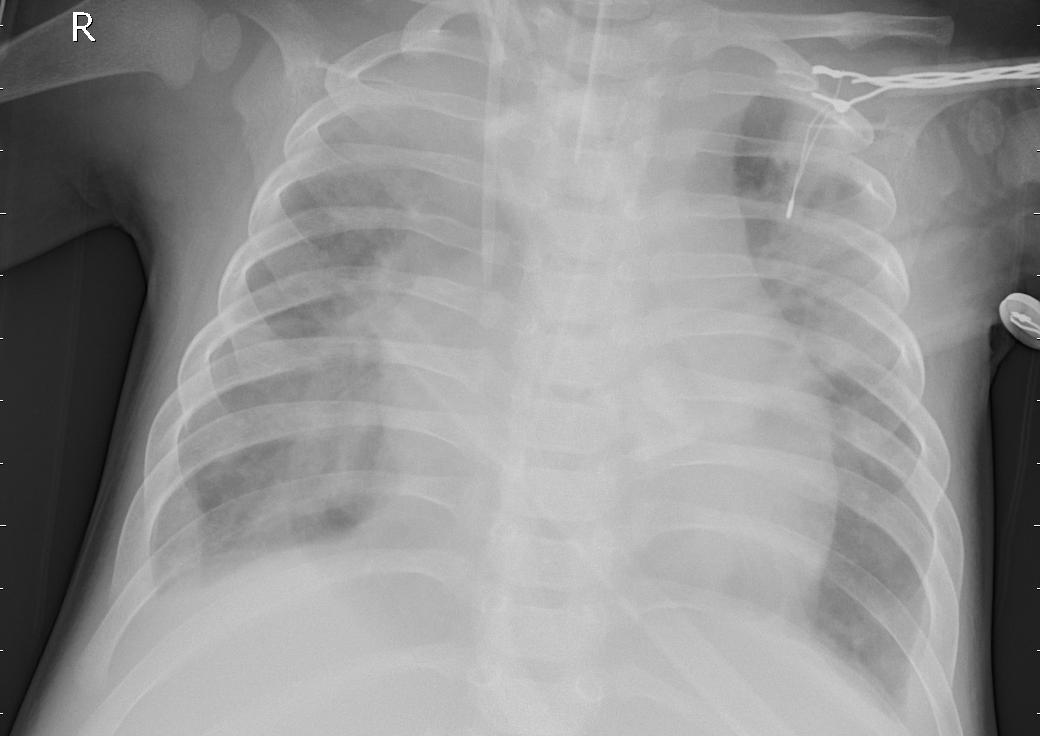
Diagnosis: PNEUMONIA